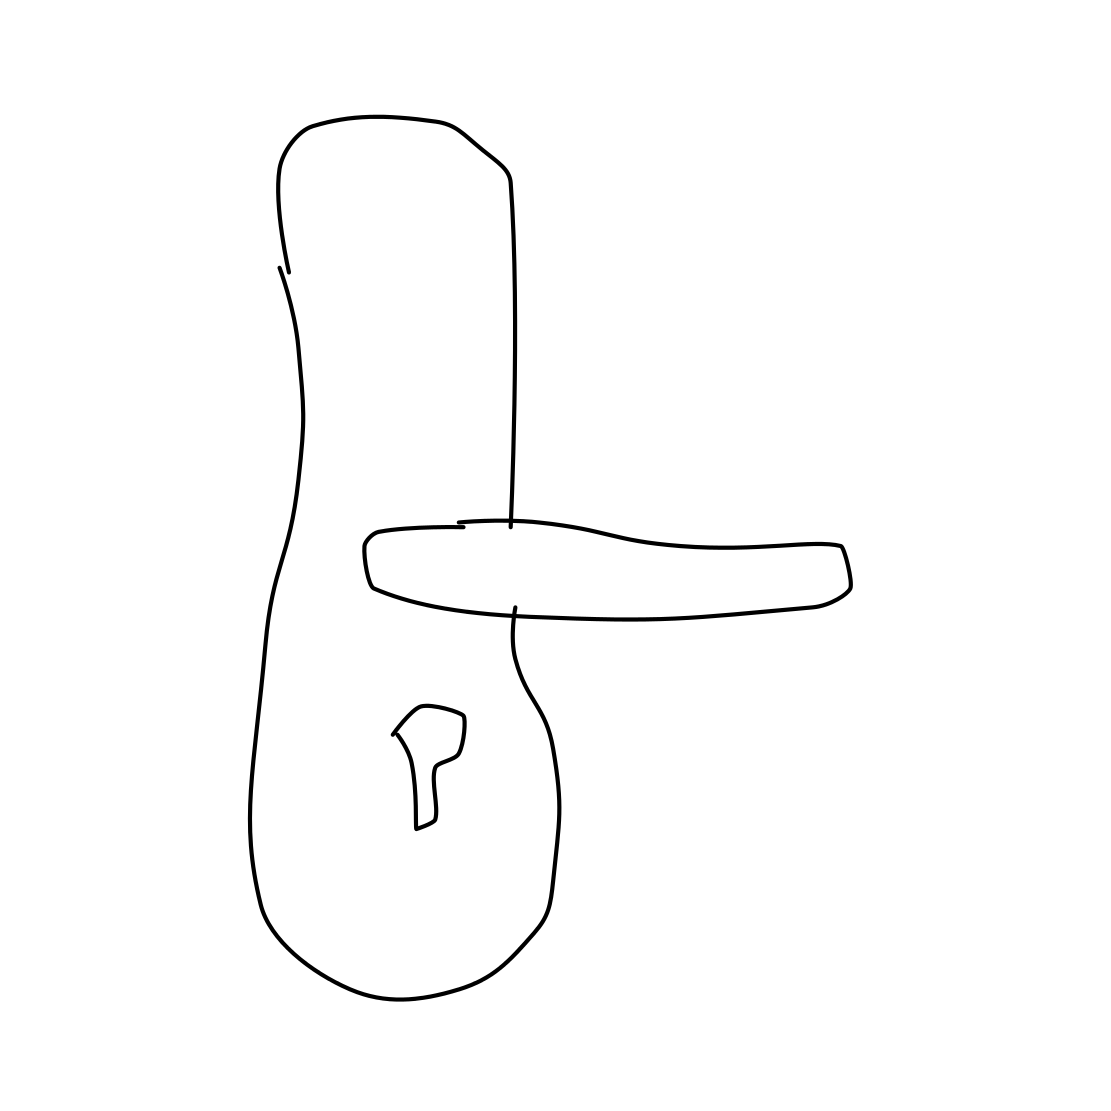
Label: door handle